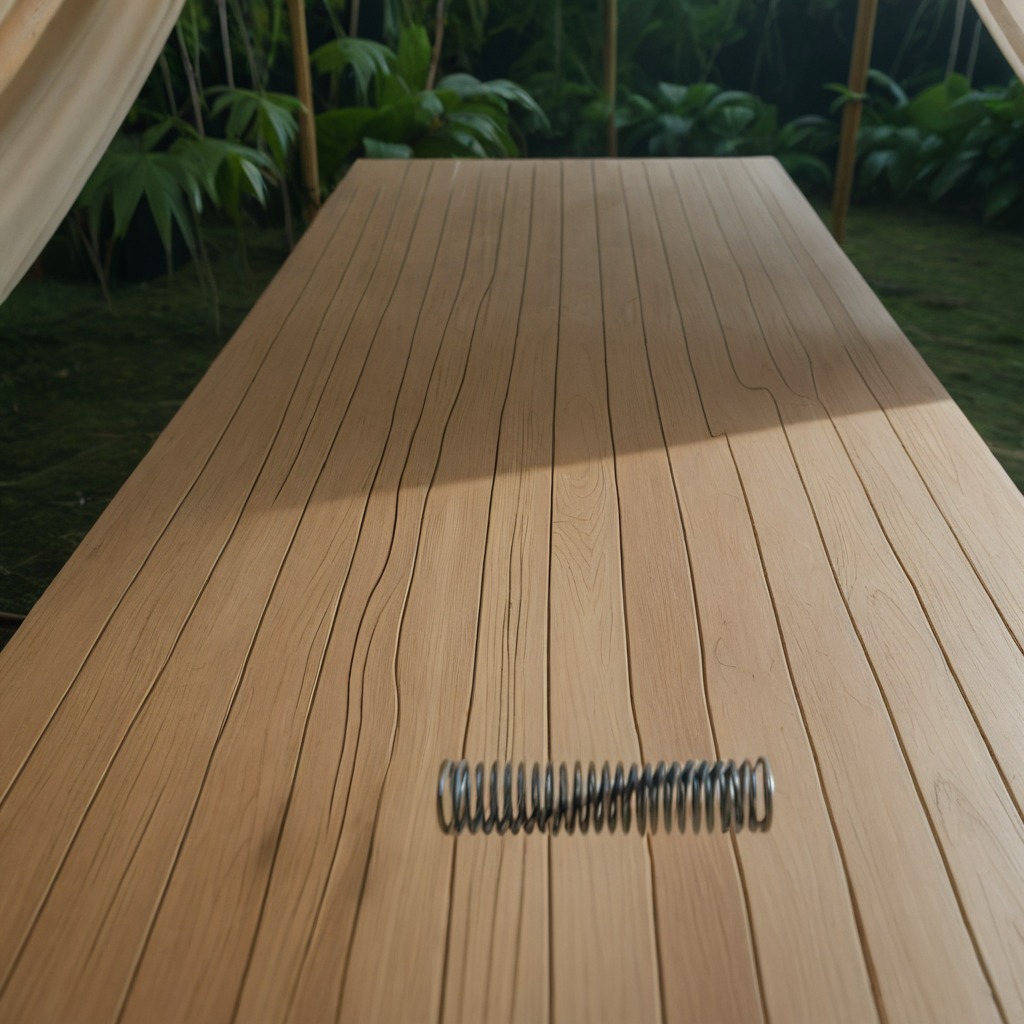
A coiled metal spring lies on the wooden table.